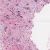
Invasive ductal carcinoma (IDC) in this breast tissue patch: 0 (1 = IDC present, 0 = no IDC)